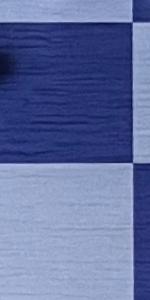
Label: Empty